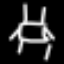
Label: chair